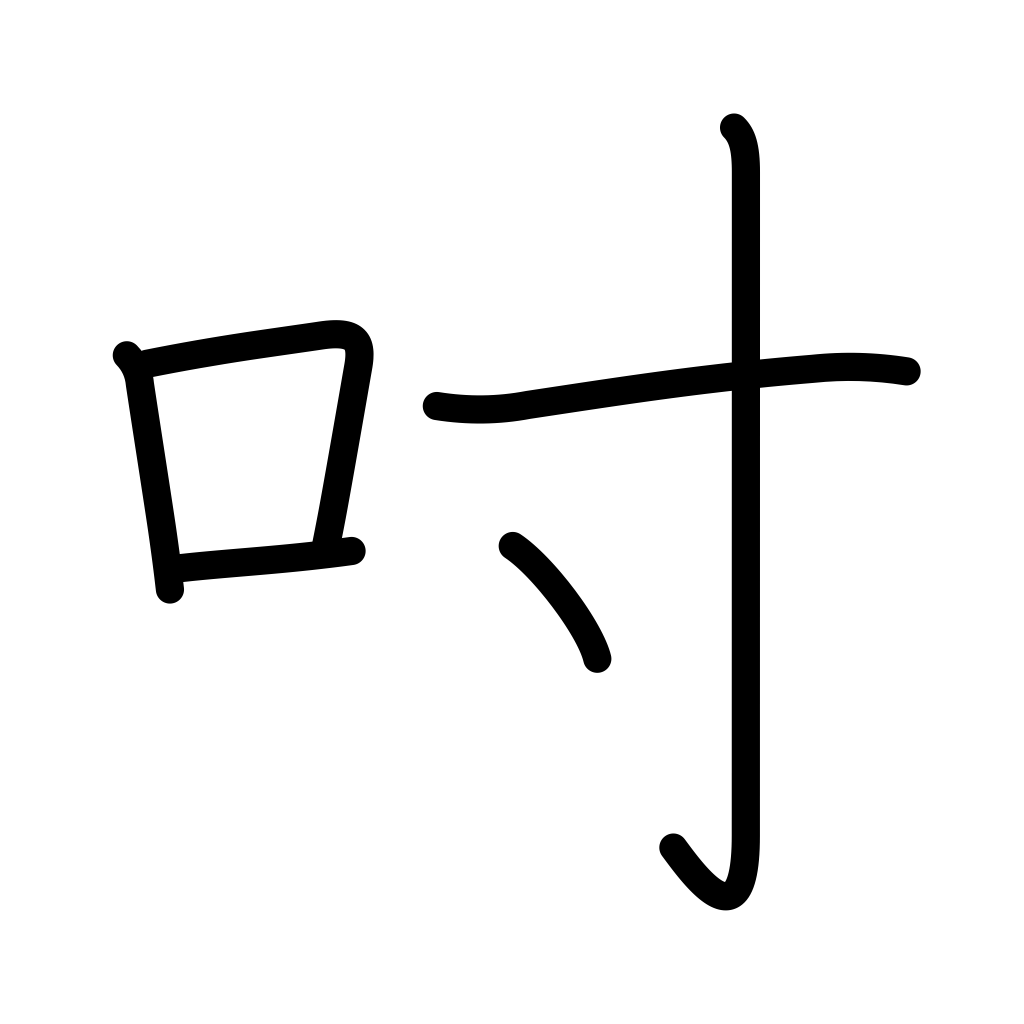
Meaning: inch